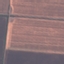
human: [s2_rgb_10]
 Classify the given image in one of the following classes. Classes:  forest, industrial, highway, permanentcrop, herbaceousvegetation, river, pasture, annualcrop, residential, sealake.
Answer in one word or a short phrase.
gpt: AnnualCrop